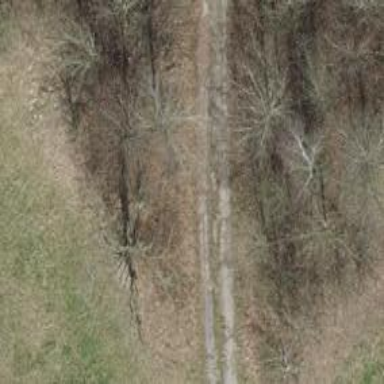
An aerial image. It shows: Track road with ground surface.